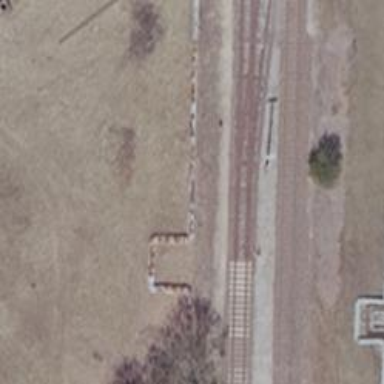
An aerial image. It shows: Railway switch.